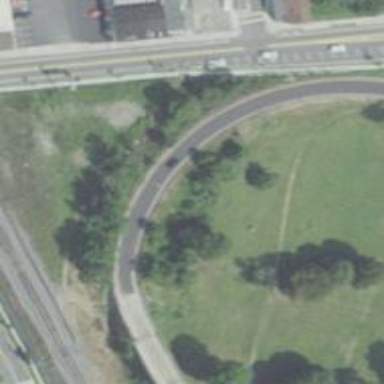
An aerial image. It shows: Asphalt motorway link.